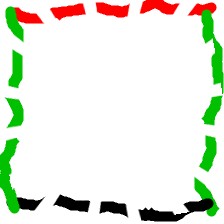
Shape: square